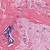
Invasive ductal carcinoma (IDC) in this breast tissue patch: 0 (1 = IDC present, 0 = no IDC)